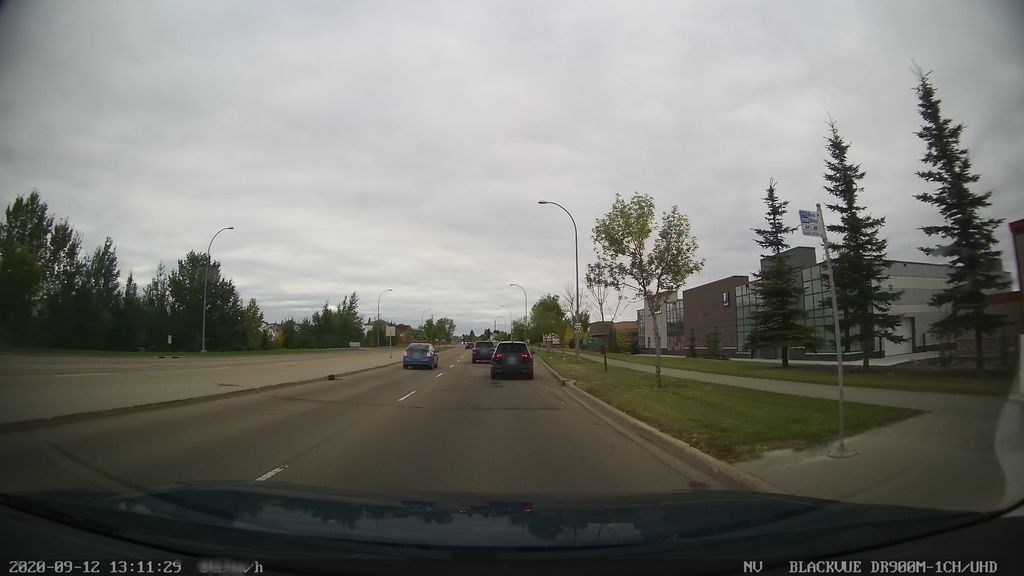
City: edmonton